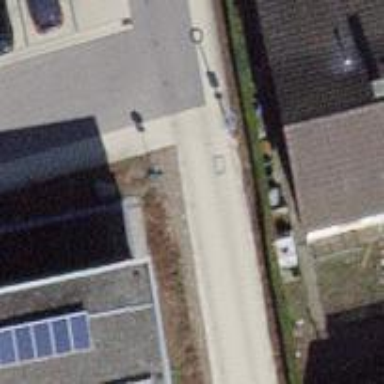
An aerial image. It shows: Bollard barrier.